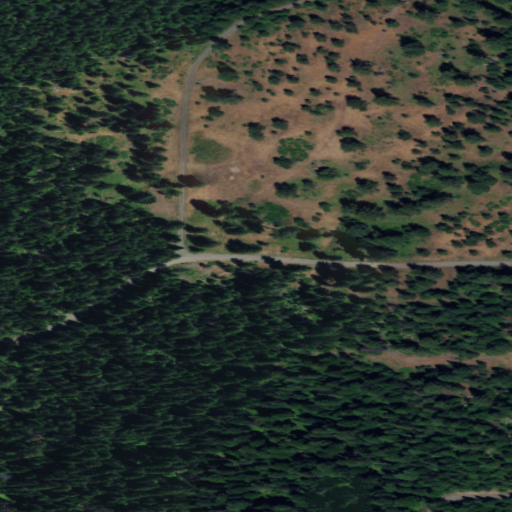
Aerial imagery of ridge(s) in Washington named Little Butte Ridge containing evergreen forest, open development, grassland, and low intensity development